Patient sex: M
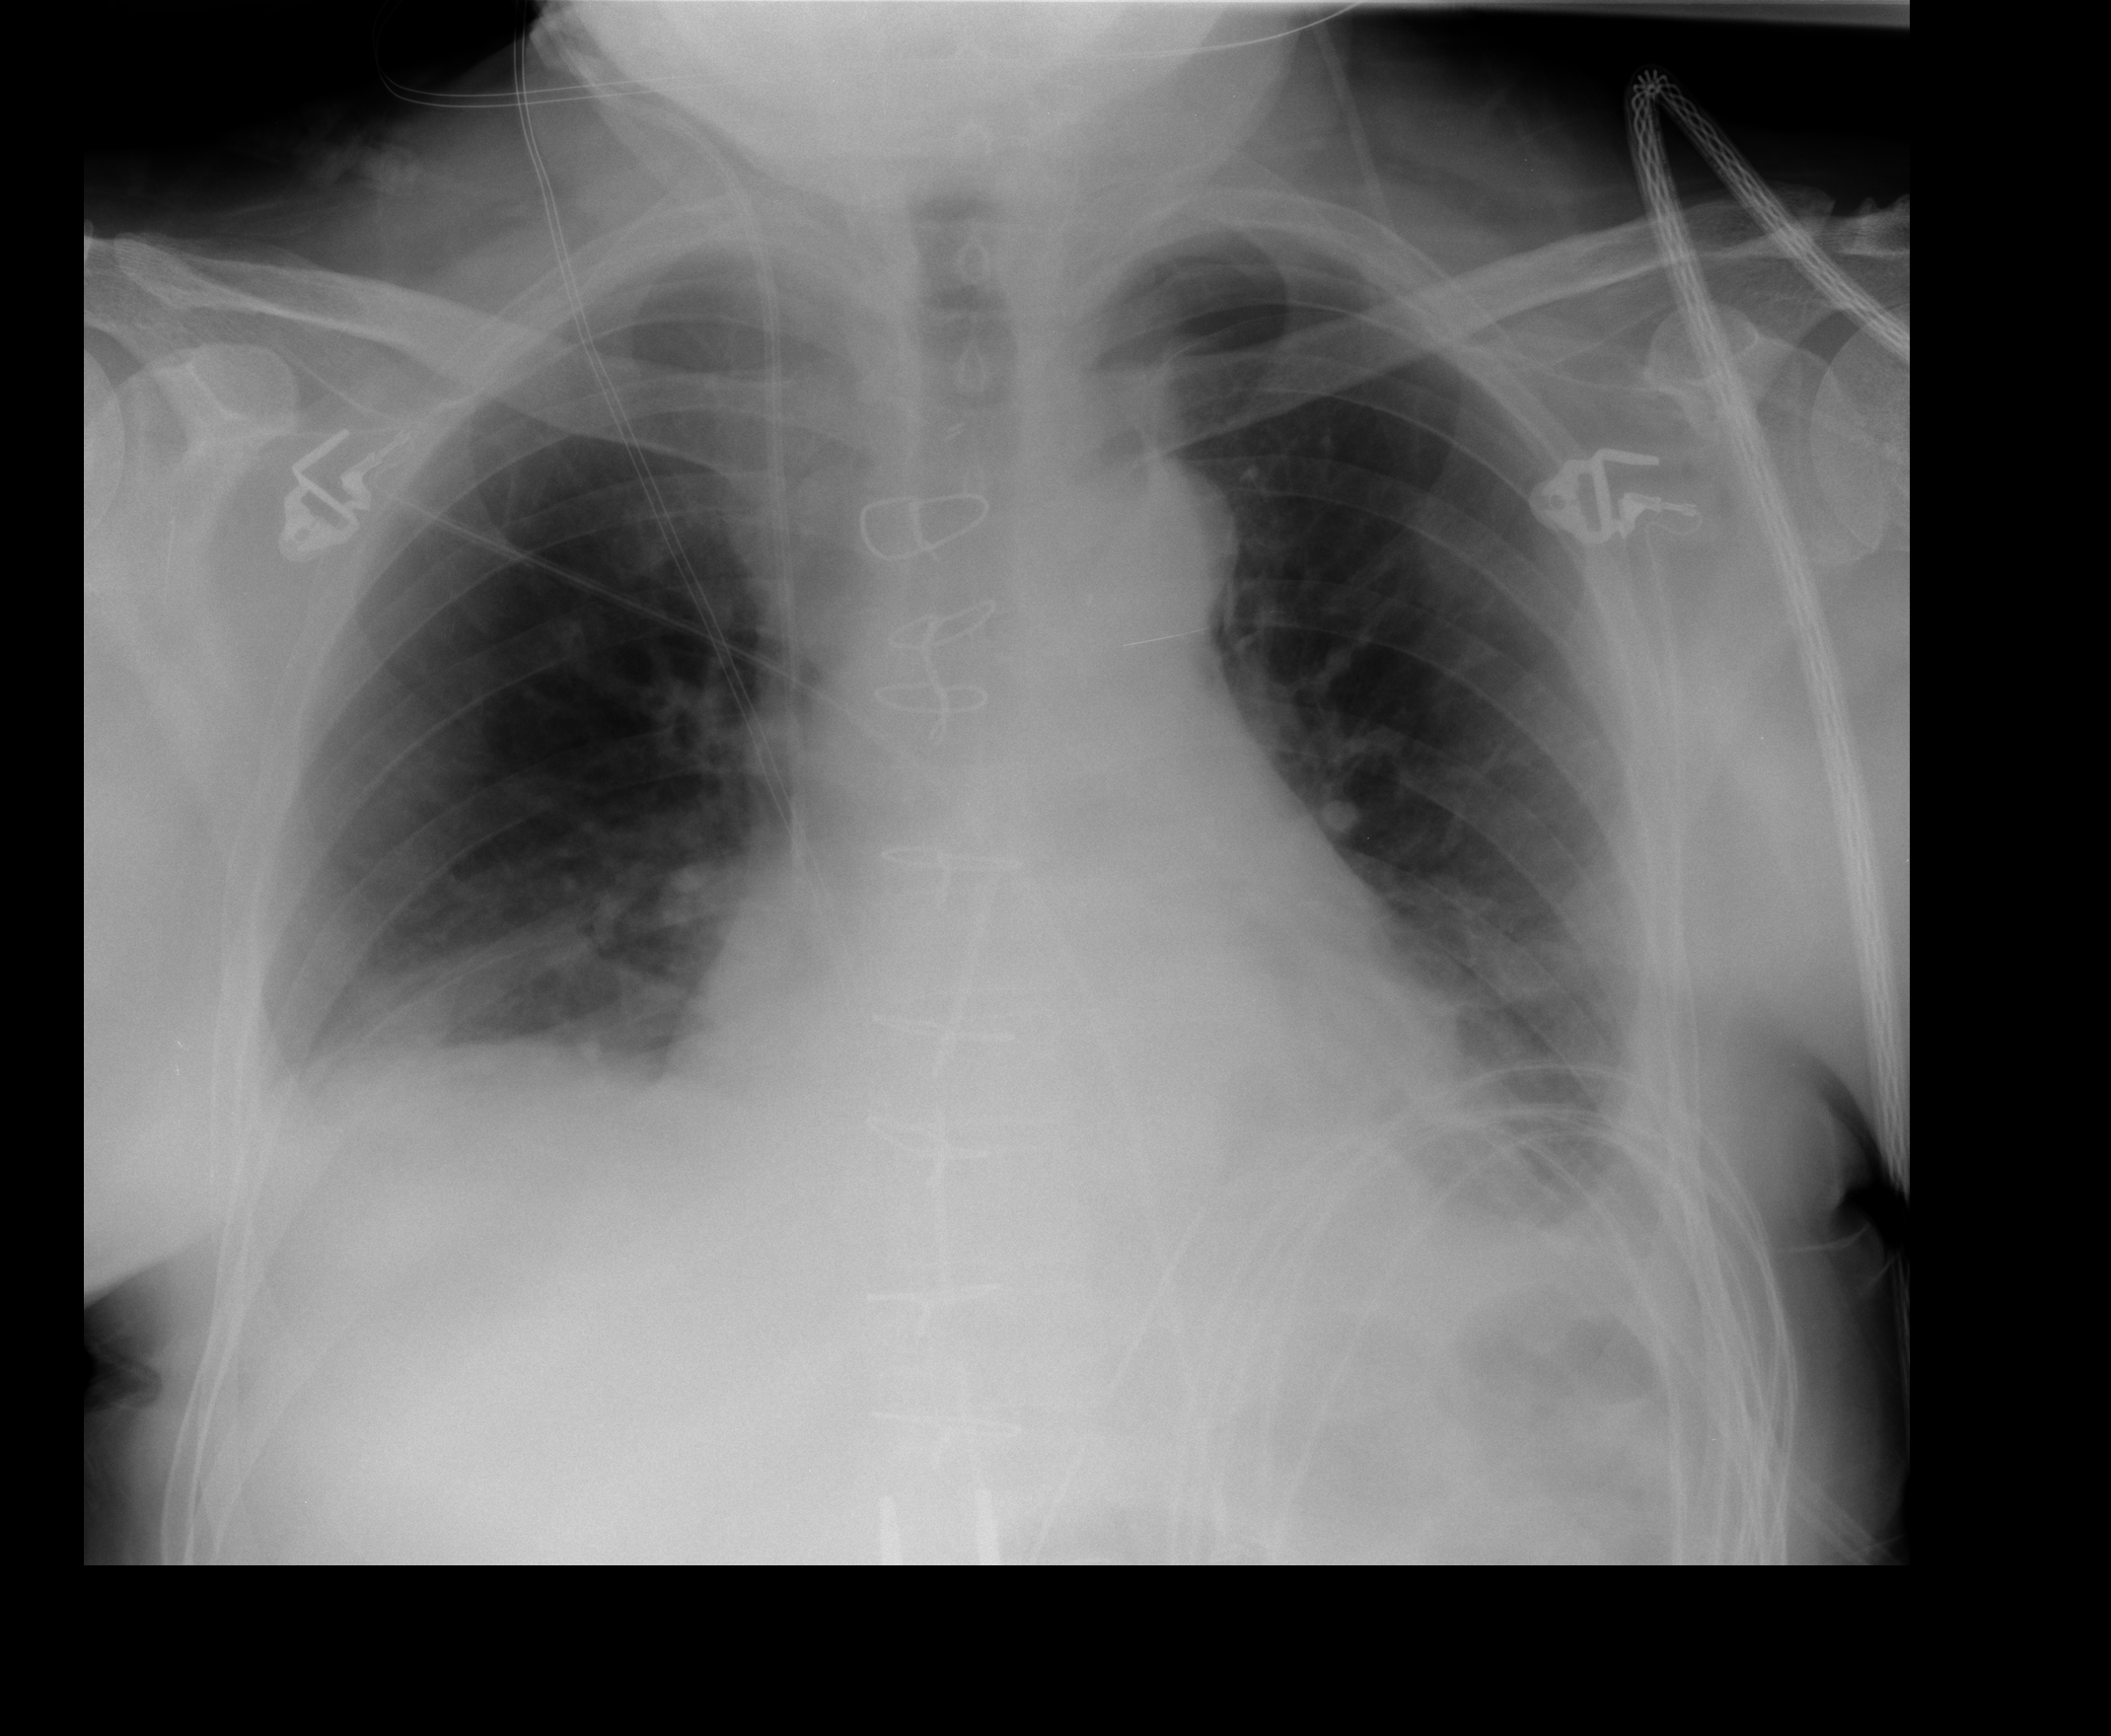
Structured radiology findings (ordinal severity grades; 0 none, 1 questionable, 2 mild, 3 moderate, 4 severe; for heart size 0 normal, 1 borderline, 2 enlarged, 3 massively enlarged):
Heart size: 2
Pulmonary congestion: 0
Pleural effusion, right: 1
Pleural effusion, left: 2
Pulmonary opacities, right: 0
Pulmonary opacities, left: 0
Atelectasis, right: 2
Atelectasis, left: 2